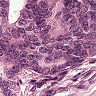
Metastatic tissue present: yes